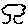
Label: tree